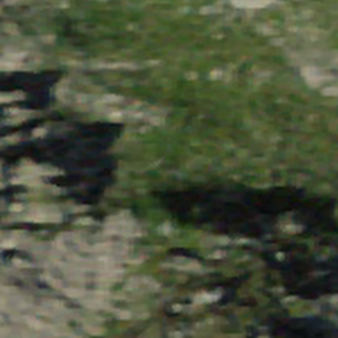
Label: other